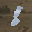
Label: 8